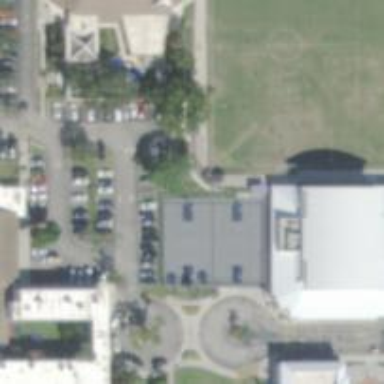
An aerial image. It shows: School.